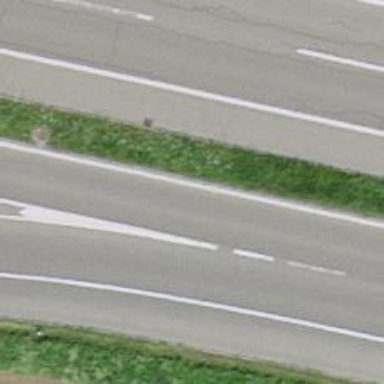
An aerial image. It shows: Asphalt motorway link.